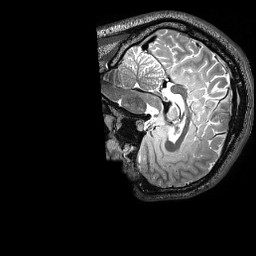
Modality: T2w
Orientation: sagittal
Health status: healthy
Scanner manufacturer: siemens
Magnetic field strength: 3 T
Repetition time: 3.2 s
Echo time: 0.565 s